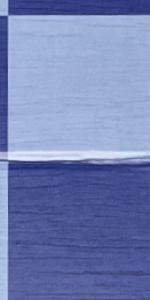
Label: Empty